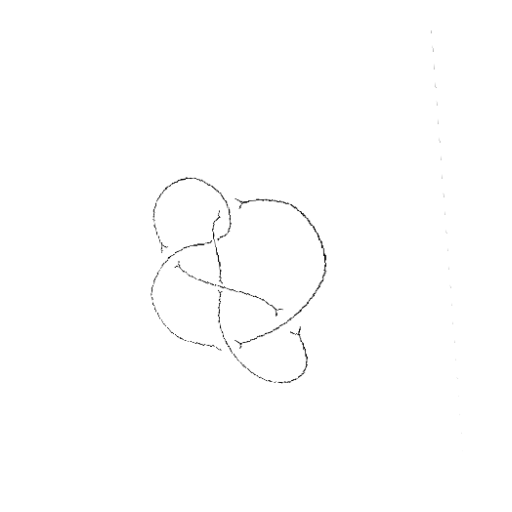
Crossing number: 6